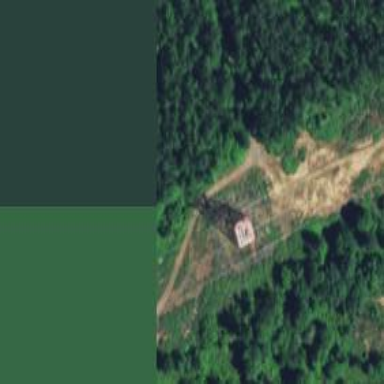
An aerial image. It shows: Obstacle light for aircraft near power tower.